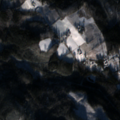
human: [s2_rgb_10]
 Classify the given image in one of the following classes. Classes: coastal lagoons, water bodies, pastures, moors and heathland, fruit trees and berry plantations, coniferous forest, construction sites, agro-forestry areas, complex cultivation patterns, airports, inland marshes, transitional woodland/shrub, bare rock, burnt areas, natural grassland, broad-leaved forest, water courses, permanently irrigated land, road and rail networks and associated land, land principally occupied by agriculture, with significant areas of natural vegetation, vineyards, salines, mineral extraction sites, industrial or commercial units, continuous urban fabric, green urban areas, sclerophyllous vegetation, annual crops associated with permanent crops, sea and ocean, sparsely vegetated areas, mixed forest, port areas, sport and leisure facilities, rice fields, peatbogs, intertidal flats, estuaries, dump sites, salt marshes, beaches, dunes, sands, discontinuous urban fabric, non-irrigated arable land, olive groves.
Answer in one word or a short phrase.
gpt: non-irrigated arable land, coniferous forest, mixed forest, transitional woodland/shrub